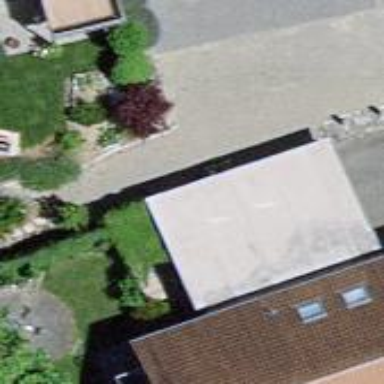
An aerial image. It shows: Garage.